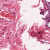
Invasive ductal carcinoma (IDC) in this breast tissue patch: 0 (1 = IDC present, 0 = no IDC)